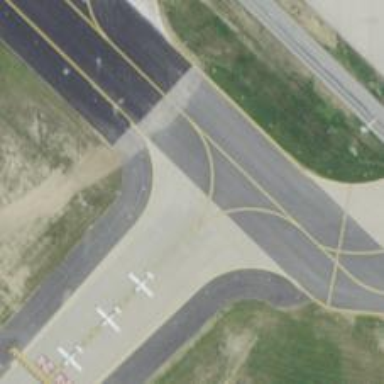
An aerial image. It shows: View of taxiway at the airport.